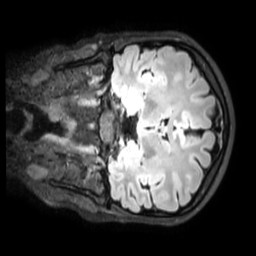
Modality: FLAIR
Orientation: coronal
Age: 22
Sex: female
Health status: healthy
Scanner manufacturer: philips
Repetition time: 4.8 s
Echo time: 0.2812 s